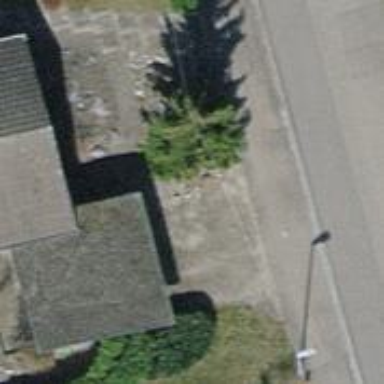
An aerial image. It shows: Urban area featuring tree as natural element.